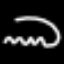
Label: squiggle